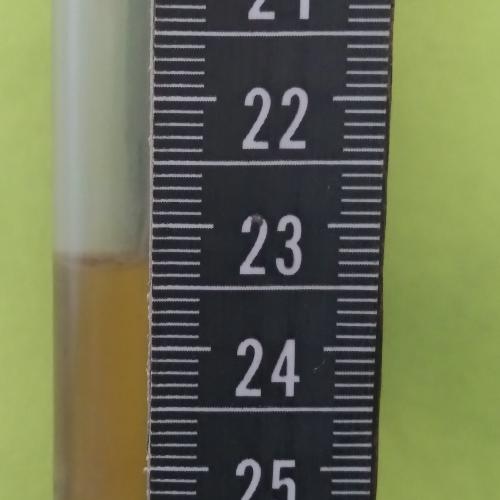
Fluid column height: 23.3 cm